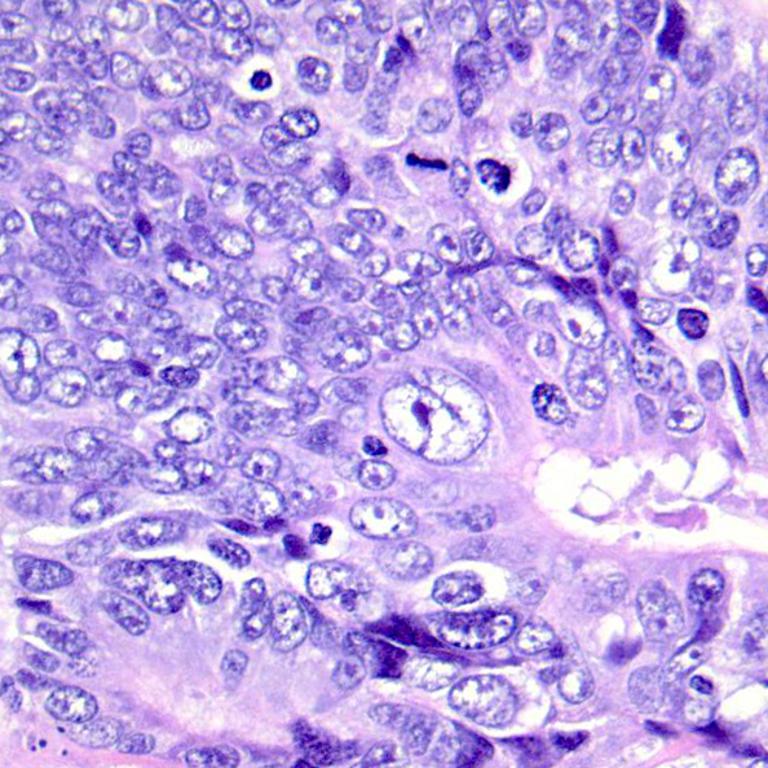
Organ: colon
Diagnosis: adenocarcinomas